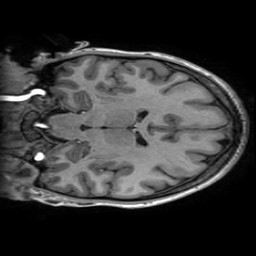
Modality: T1w
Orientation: coronal
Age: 30
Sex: female
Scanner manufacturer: ge
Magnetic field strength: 3 T
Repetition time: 0.00724 s
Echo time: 0.0027 s